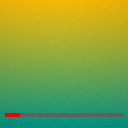
Screen state: on